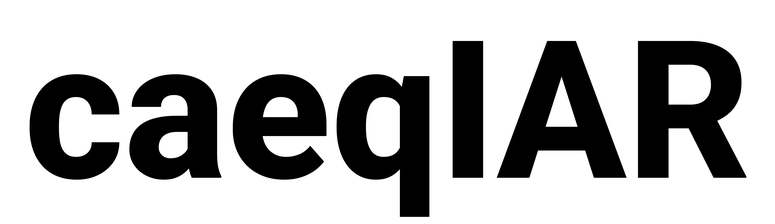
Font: Roboto_ExtraBold